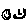
Label: smiley face